Question: the image says what I want to do

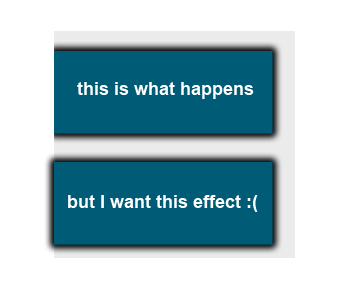
Answer: Either:
- - -